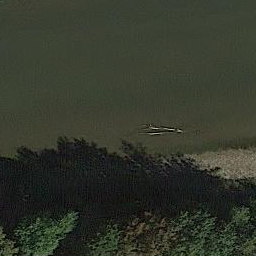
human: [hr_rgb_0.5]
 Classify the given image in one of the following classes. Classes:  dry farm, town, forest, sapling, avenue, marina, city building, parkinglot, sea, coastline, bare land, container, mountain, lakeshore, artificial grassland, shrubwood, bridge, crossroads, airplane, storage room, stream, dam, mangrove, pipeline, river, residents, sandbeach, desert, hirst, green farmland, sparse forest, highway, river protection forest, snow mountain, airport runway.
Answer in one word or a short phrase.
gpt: river protection forest